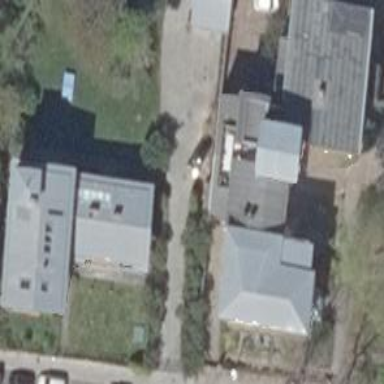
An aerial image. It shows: Building with ridged roof.